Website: apple
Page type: stored-credit-cards
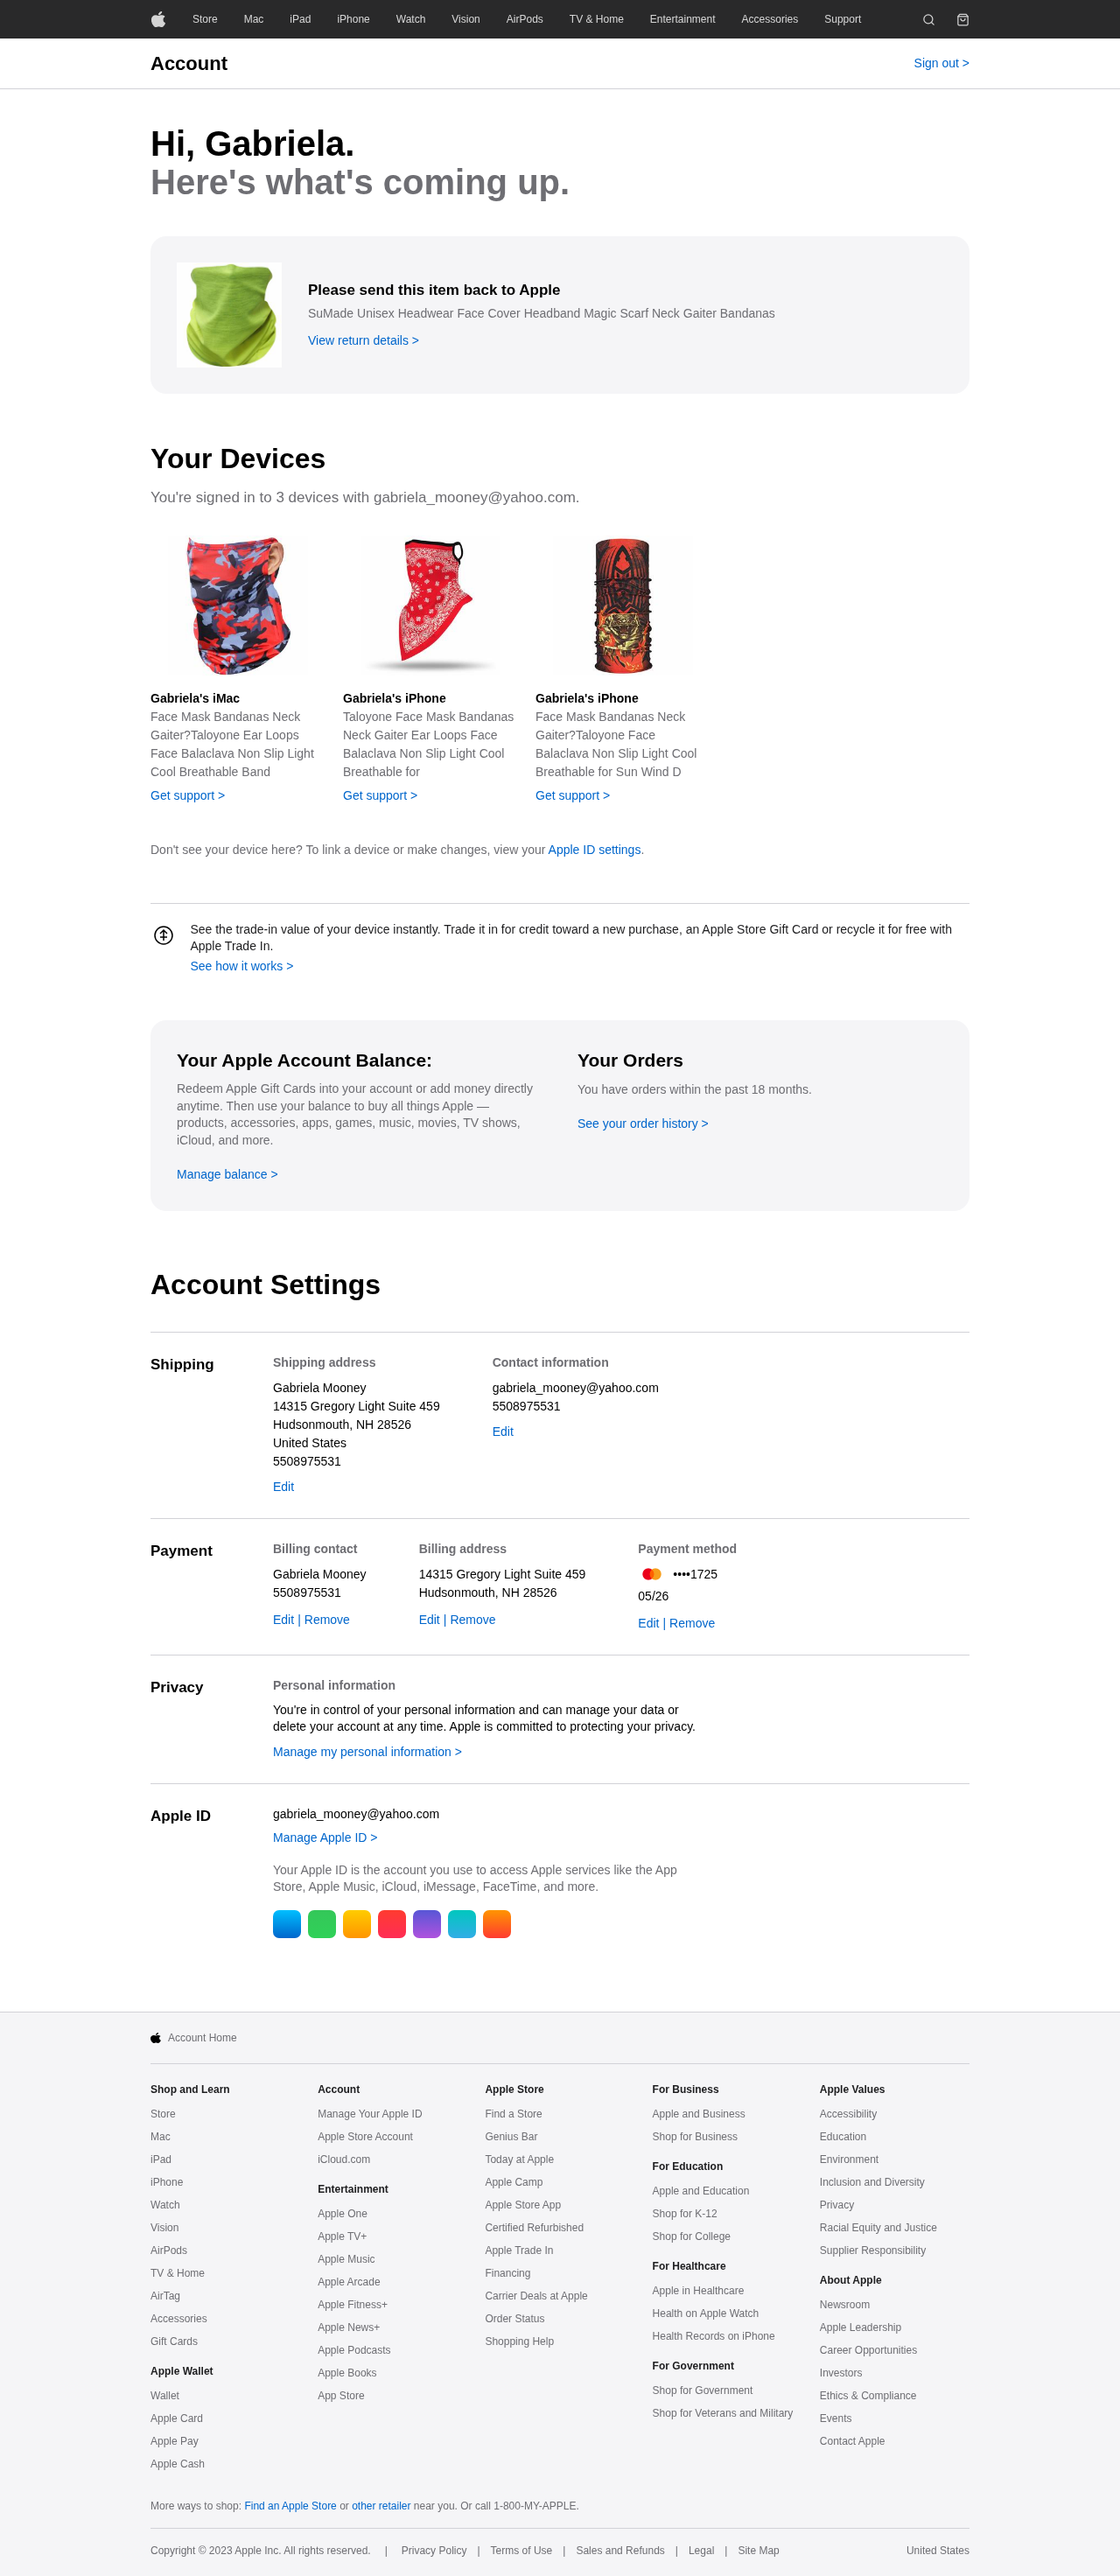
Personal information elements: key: PII_CARD_EXPIRY
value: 05/26
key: PII_CARD_LAST4
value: ••••1725
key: PII_CITY_STATE_ZIP
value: Hudsonmouth, NH 28526
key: PII_COUNTRY
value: United States
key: PII_EMAIL
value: gabriela_mooney@yahoo.com
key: PII_FIRSTNAME
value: Gabriela
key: PII_FULLNAME
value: Gabriela Mooney
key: PII_PHONE
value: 5508975531
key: PII_STREET
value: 14315 Gregory Light Suite 459
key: PII_FIRSTNAME2
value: Gabriela
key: PII_FIRSTNAME3
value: Gabriela
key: PII_EMAIL2
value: gabriela_mooney@yahoo.com
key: PII_PHONE2
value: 5508975531
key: PII_FULLNAME2
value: Gabriela Mooney
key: PII_PHONE3
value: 5508975531
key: PII_CITY
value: Hudsonmouth
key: PII_STATE_ABBR
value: NH
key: PII_POSTCODE
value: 28526
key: PII_POSTCODE_FULL
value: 28526
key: PII_CITY_STATE
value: Hudsonmouth, NH
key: PII_POSTCODE_NUMERIC
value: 28526
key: PII_EMAIL3
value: gabriela_mooney@yahoo.com
Product elements: key: PRODUCT1_NAME
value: SuMade Unisex Headwear Face Cover Headband Magic Scarf Neck Gaiter Bandanas
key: PRODUCT2_NAME
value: Face Mask Bandanas Neck Gaiter?Taloyone Ear Loops Face Balaclava Non Slip Light Cool Breathable Band
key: PRODUCT3_NAME
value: Taloyone Face Mask Bandanas Neck Gaiter Ear Loops Face Balaclava Non Slip Light Cool Breathable for
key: PRODUCT4_NAME
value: Face Mask Bandanas Neck Gaiter?Taloyone Face Balaclava Non Slip Light Cool Breathable for Sun Wind D